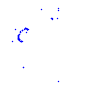
Particle: kaon